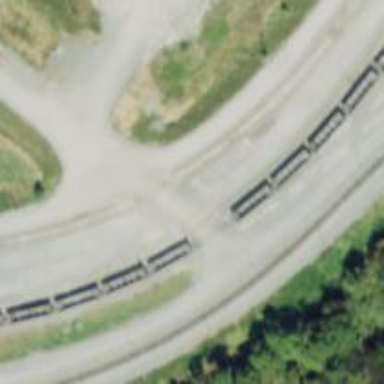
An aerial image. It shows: Railway level crossing.